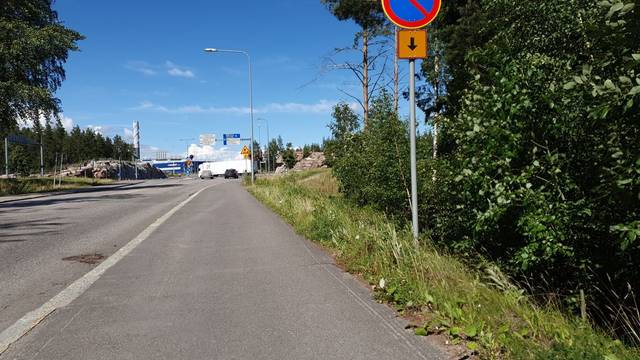
Region: Finland
Coordinates: 60.301, 24.951